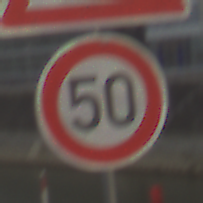
Verkehrszeichen: Geschwindigkeit50
Zusatzzeichen oben: KinderRechts
Umgebung: Outdoor, Urban
Tageszeit: SunriseSunset
Wetter: PartlyCloudy
Licht: Natural
Jahreszeit: NotSpecified
Kontrast: LowContrast